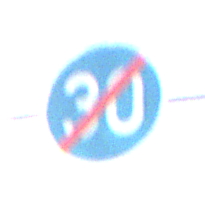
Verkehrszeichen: EndeMindestgeschwindigkeit
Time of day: Midday
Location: Outdoor (Nature)
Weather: PartlyCloudy
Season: NotSpecified
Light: Natural